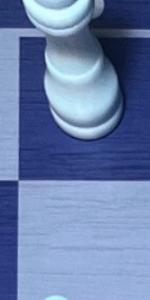
Label: Empty